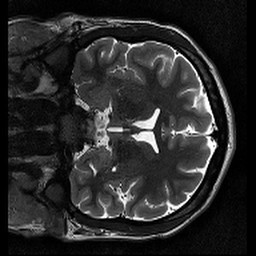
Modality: T2w
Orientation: coronal
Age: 23
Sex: male
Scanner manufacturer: siemens
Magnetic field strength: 3 T
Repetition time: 11.39 s
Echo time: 0.09 s